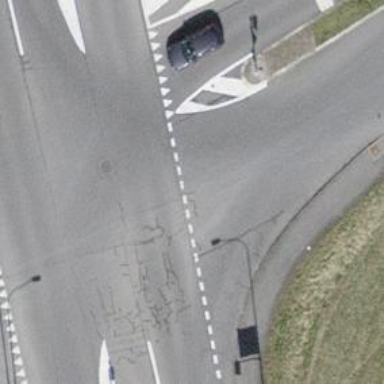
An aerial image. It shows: Asphalt road with secondary link designation.